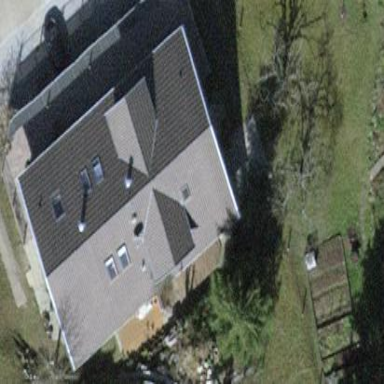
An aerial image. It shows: Simple and straightforward house.